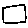
Label: square